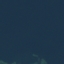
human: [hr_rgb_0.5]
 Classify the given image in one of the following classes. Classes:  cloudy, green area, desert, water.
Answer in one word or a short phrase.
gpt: water